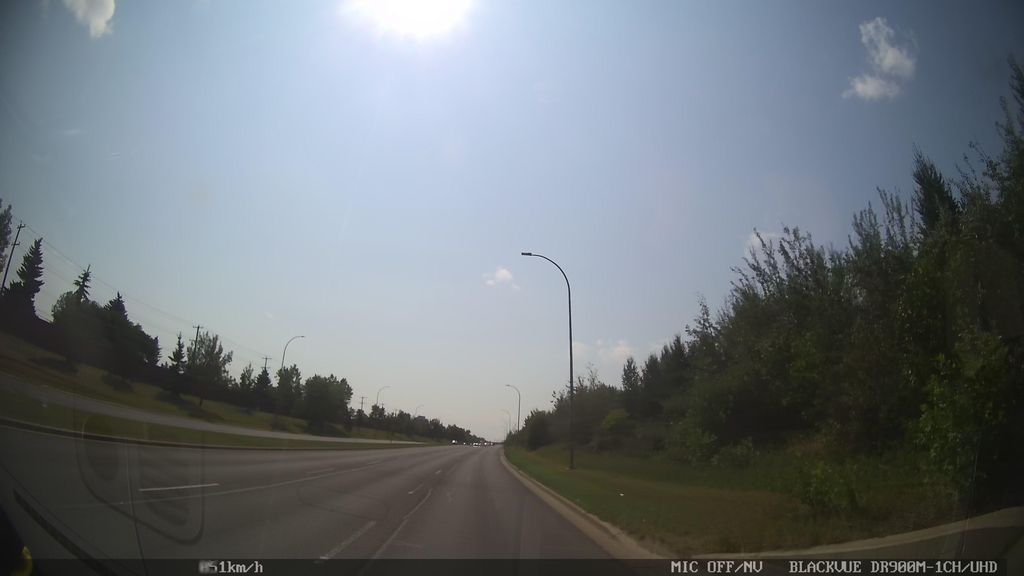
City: edmonton